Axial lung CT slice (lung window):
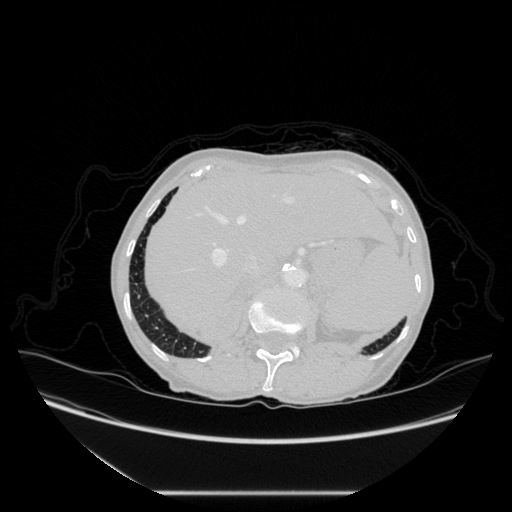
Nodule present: no